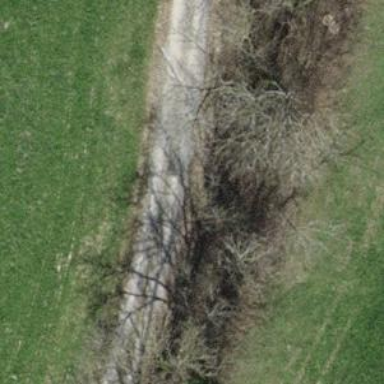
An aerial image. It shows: Pebblestone track with grade2 tracktype.